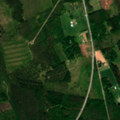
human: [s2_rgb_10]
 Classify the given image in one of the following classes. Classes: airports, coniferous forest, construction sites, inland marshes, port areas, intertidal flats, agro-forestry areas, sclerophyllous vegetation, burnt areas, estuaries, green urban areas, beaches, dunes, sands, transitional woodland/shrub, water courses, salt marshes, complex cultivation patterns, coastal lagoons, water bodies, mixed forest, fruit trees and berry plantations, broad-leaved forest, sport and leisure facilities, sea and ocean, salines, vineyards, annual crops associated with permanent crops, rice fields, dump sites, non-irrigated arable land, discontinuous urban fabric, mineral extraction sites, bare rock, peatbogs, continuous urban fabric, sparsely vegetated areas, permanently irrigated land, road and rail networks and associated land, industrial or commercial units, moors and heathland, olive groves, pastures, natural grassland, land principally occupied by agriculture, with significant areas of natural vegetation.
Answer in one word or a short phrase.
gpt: coniferous forest, mixed forest, transitional woodland/shrub